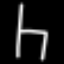
Label: chair